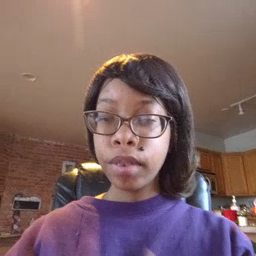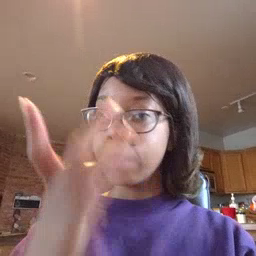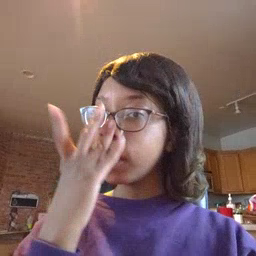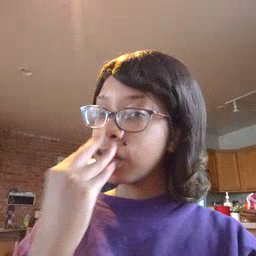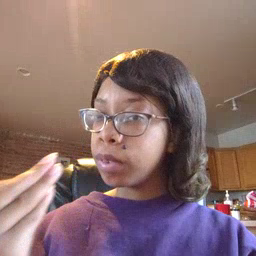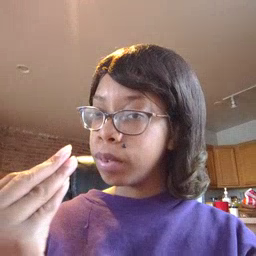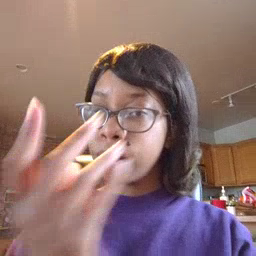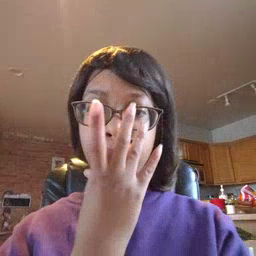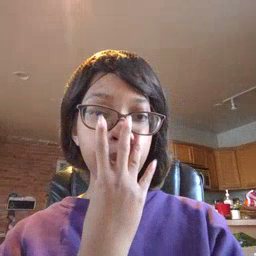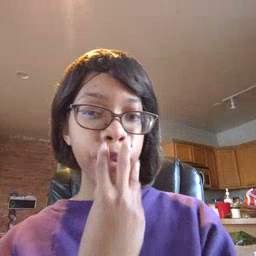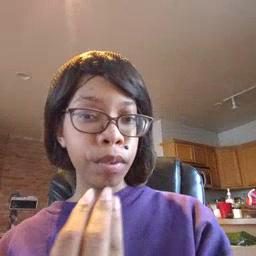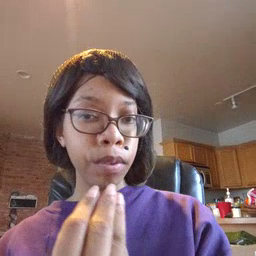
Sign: wolf